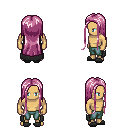
a pixel art fantasy rpg character, male body template, human, tanned skin, black cape, teal pants, pink extra-long hairstyle, gray slippers, four views (front, back, left, right), 2x2 character sprite sheet, small pixel art, hard edges, no anti-aliasing